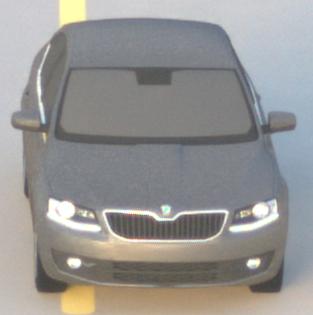
Make: Skoda
Model: Octavia 1.2 TSI
Detailed model: Octavia (III) Limousine
Model produced from: 2013/02
Model produced until: 2015/04
Doors: 5
Color: gray
Road condition: dry road
Daytime: dawn
Contrast: medium contrast